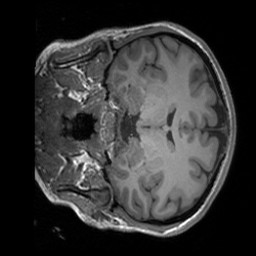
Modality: T1w
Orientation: coronal
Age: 30
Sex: female
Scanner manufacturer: siemens
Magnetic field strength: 3 T
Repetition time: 1.9 s
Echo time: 0.00252 s